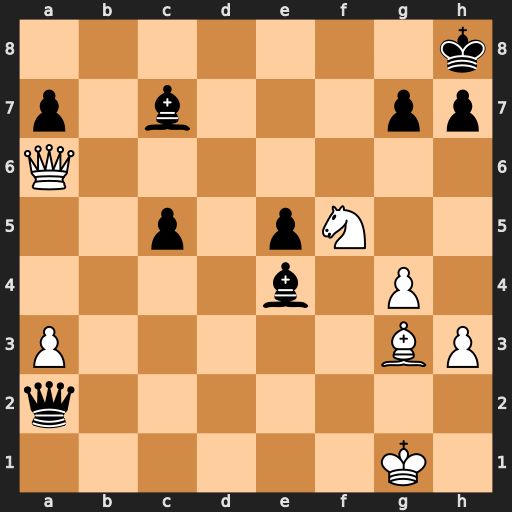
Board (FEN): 7k/p1b3pp/Q7/2p1pN2/4b1P1/P5BP/q7/6K1
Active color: w
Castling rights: -
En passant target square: -
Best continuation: Qc8+ Qg8 Qxc7 Bxf5 gxf5